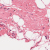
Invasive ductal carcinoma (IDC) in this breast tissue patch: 0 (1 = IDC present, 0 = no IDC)